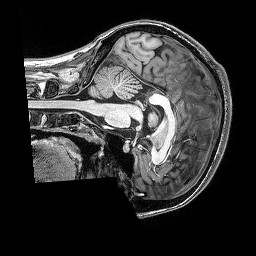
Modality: T1w
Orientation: sagittal
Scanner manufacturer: siemens
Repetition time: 2.5 s
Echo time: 0.00341 s